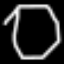
Label: octagon